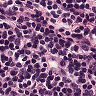
Metastatic tissue present: no